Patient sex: F
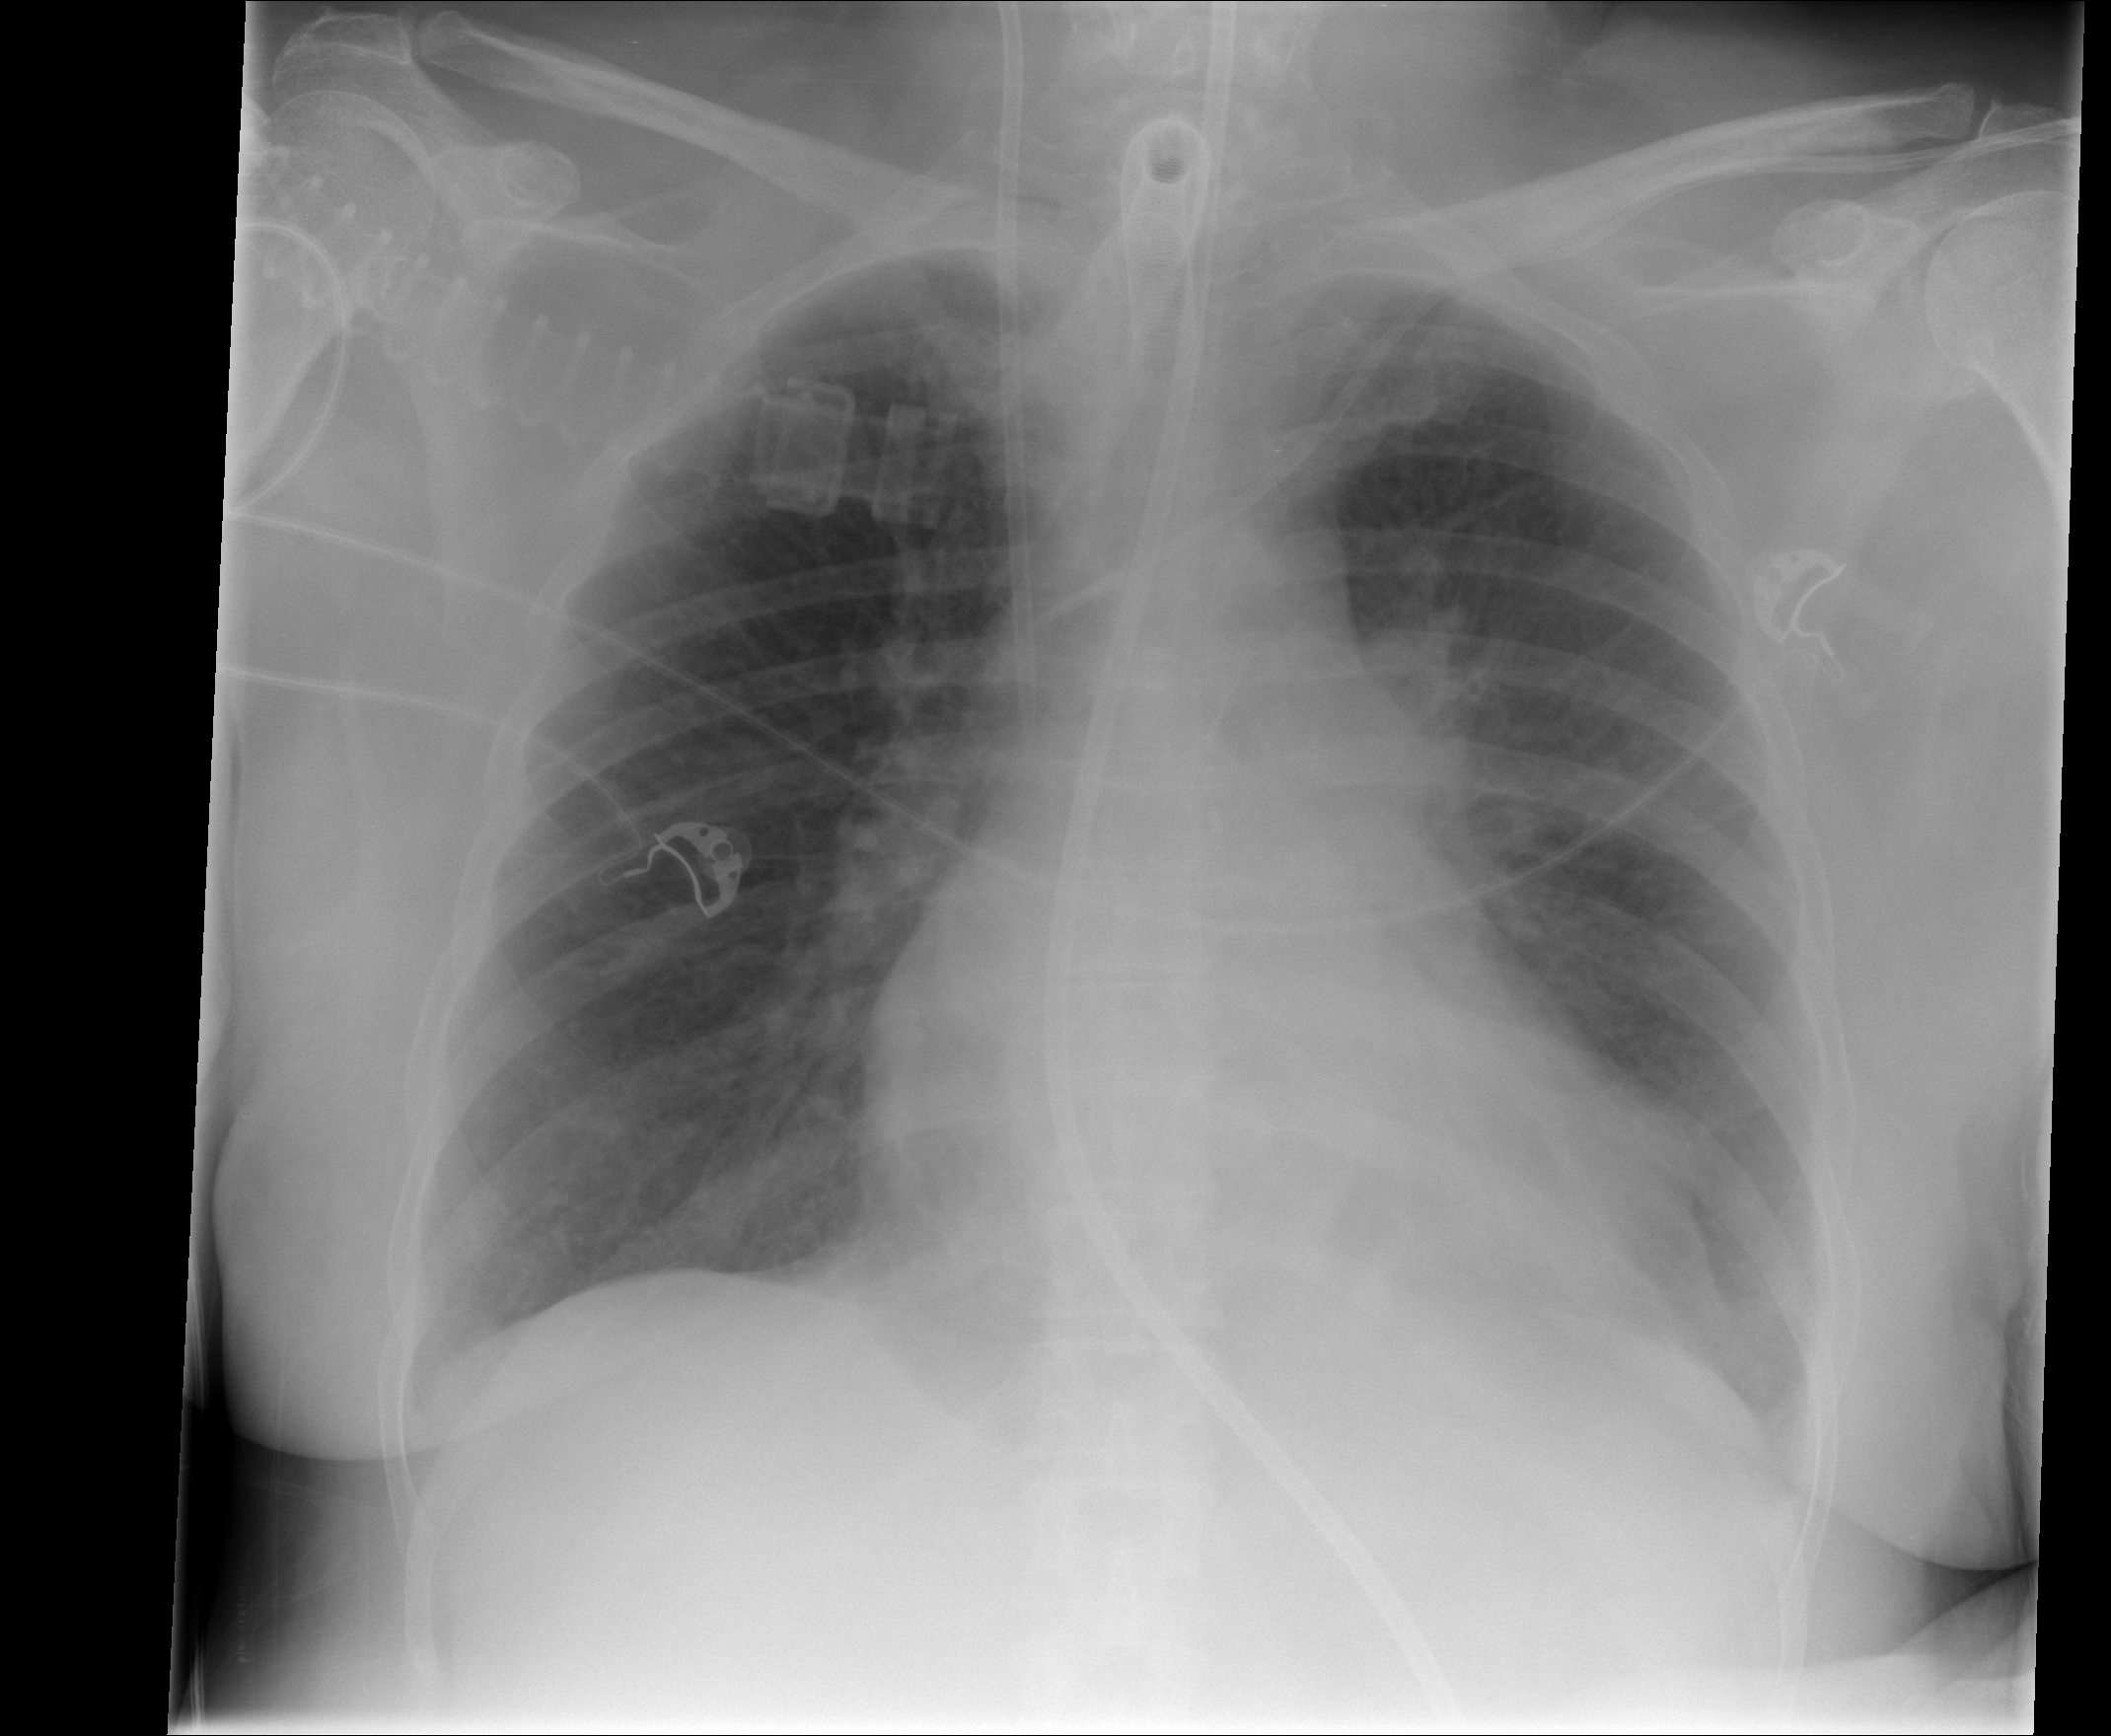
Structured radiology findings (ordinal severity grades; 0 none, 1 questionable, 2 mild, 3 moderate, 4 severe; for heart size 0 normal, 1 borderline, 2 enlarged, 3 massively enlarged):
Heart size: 2
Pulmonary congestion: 2
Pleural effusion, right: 0
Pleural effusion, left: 2
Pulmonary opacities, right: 0
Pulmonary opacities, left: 0
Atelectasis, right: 2
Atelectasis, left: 2